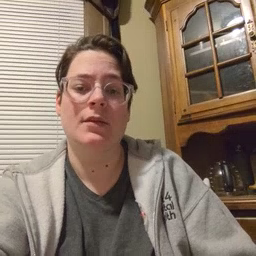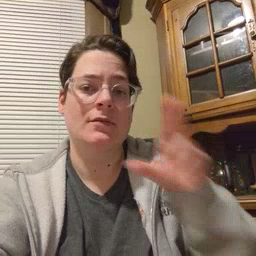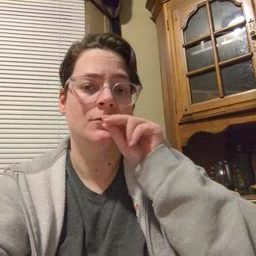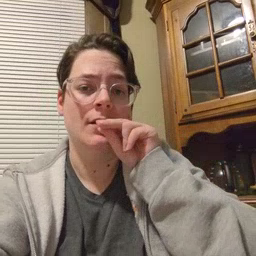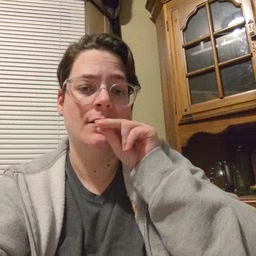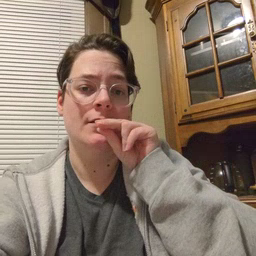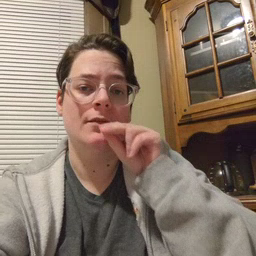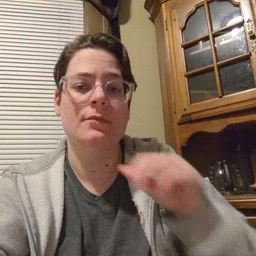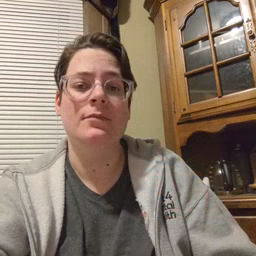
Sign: duck